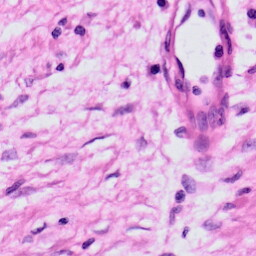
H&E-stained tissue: Skin